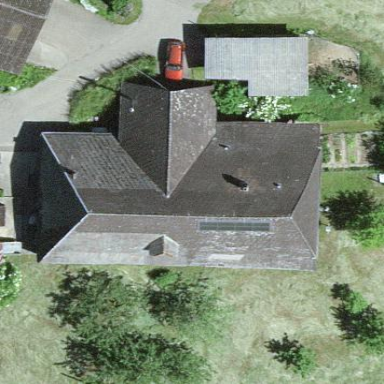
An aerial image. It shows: Farm building.